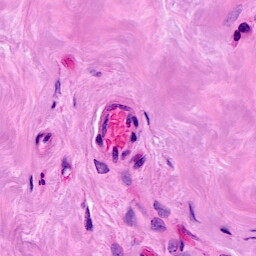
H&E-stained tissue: Breast